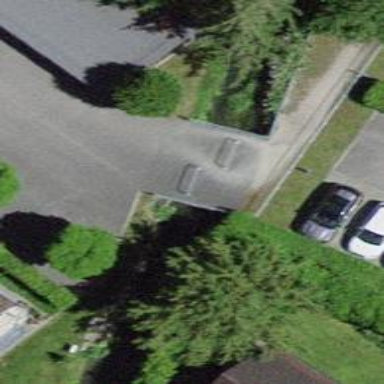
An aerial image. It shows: Cycle barrier.